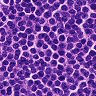
Metastatic tissue present: no